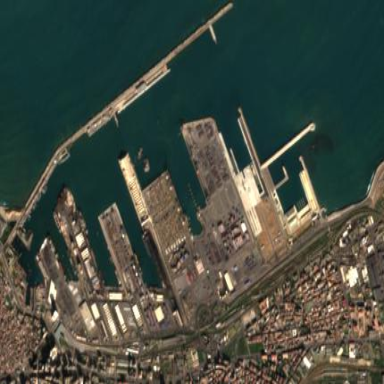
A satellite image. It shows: Industrial area with harbour.